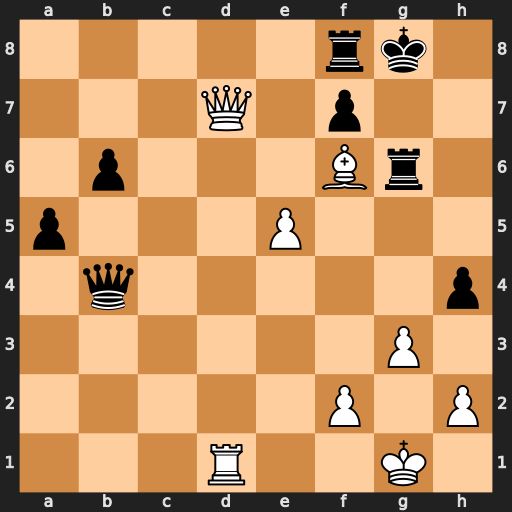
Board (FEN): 5rk1/3Q1p2/1p3Br1/p3P3/1q5p/6P1/5P1P/3R2K1
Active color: w
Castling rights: -
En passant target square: -
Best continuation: Rd4 Qb2 Rxh4 Rxf6 exf6